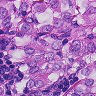
Metastatic tissue present: yes